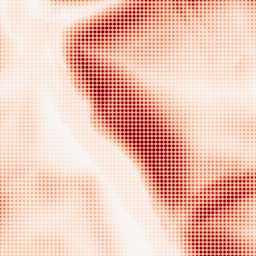
Category: morphological
Decomposition family: morphological_square
Decomposition parameters: operation: gradient
size: 20
Upsampling method: sinc_blackman
Upsampling parameters: scale: 8
kernel_size: 8
Upsampling scale: 8